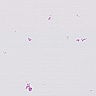
Metastatic tissue present: no